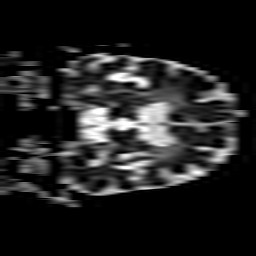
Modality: ADC
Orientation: coronal
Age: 50
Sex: male
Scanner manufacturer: philips
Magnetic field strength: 3 T
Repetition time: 4.35 s
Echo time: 0.06115 s